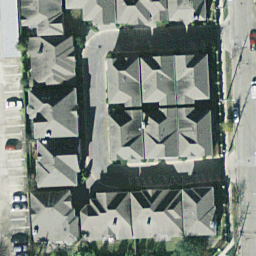
Label: residential